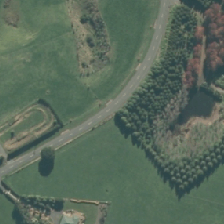
Land cover: deciduous_hardwood